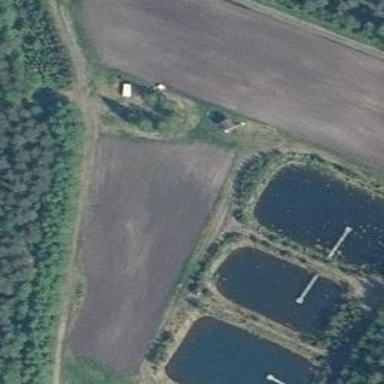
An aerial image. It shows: Fish farm reservoir with natural water.